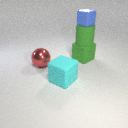
large cyan rubber cube to the right of large red metal sphere